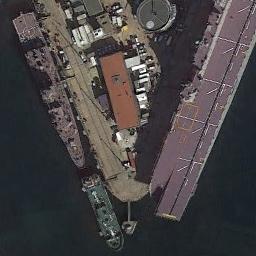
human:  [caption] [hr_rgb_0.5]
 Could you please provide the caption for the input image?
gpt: A purple ship and a green ro-ro ship docked at the dock .

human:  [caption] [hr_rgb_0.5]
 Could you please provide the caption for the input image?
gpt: There are two ships in the blue water on the shore .

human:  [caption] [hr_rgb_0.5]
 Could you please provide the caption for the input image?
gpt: The two cargo ships of different sizes are docked at the cargo terminal and an orange building is on the bank .

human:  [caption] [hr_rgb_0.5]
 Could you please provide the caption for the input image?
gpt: Many buildings are beside the ships .

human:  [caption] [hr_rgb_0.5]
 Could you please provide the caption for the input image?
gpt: There are two ships at the harbor with many buildings .